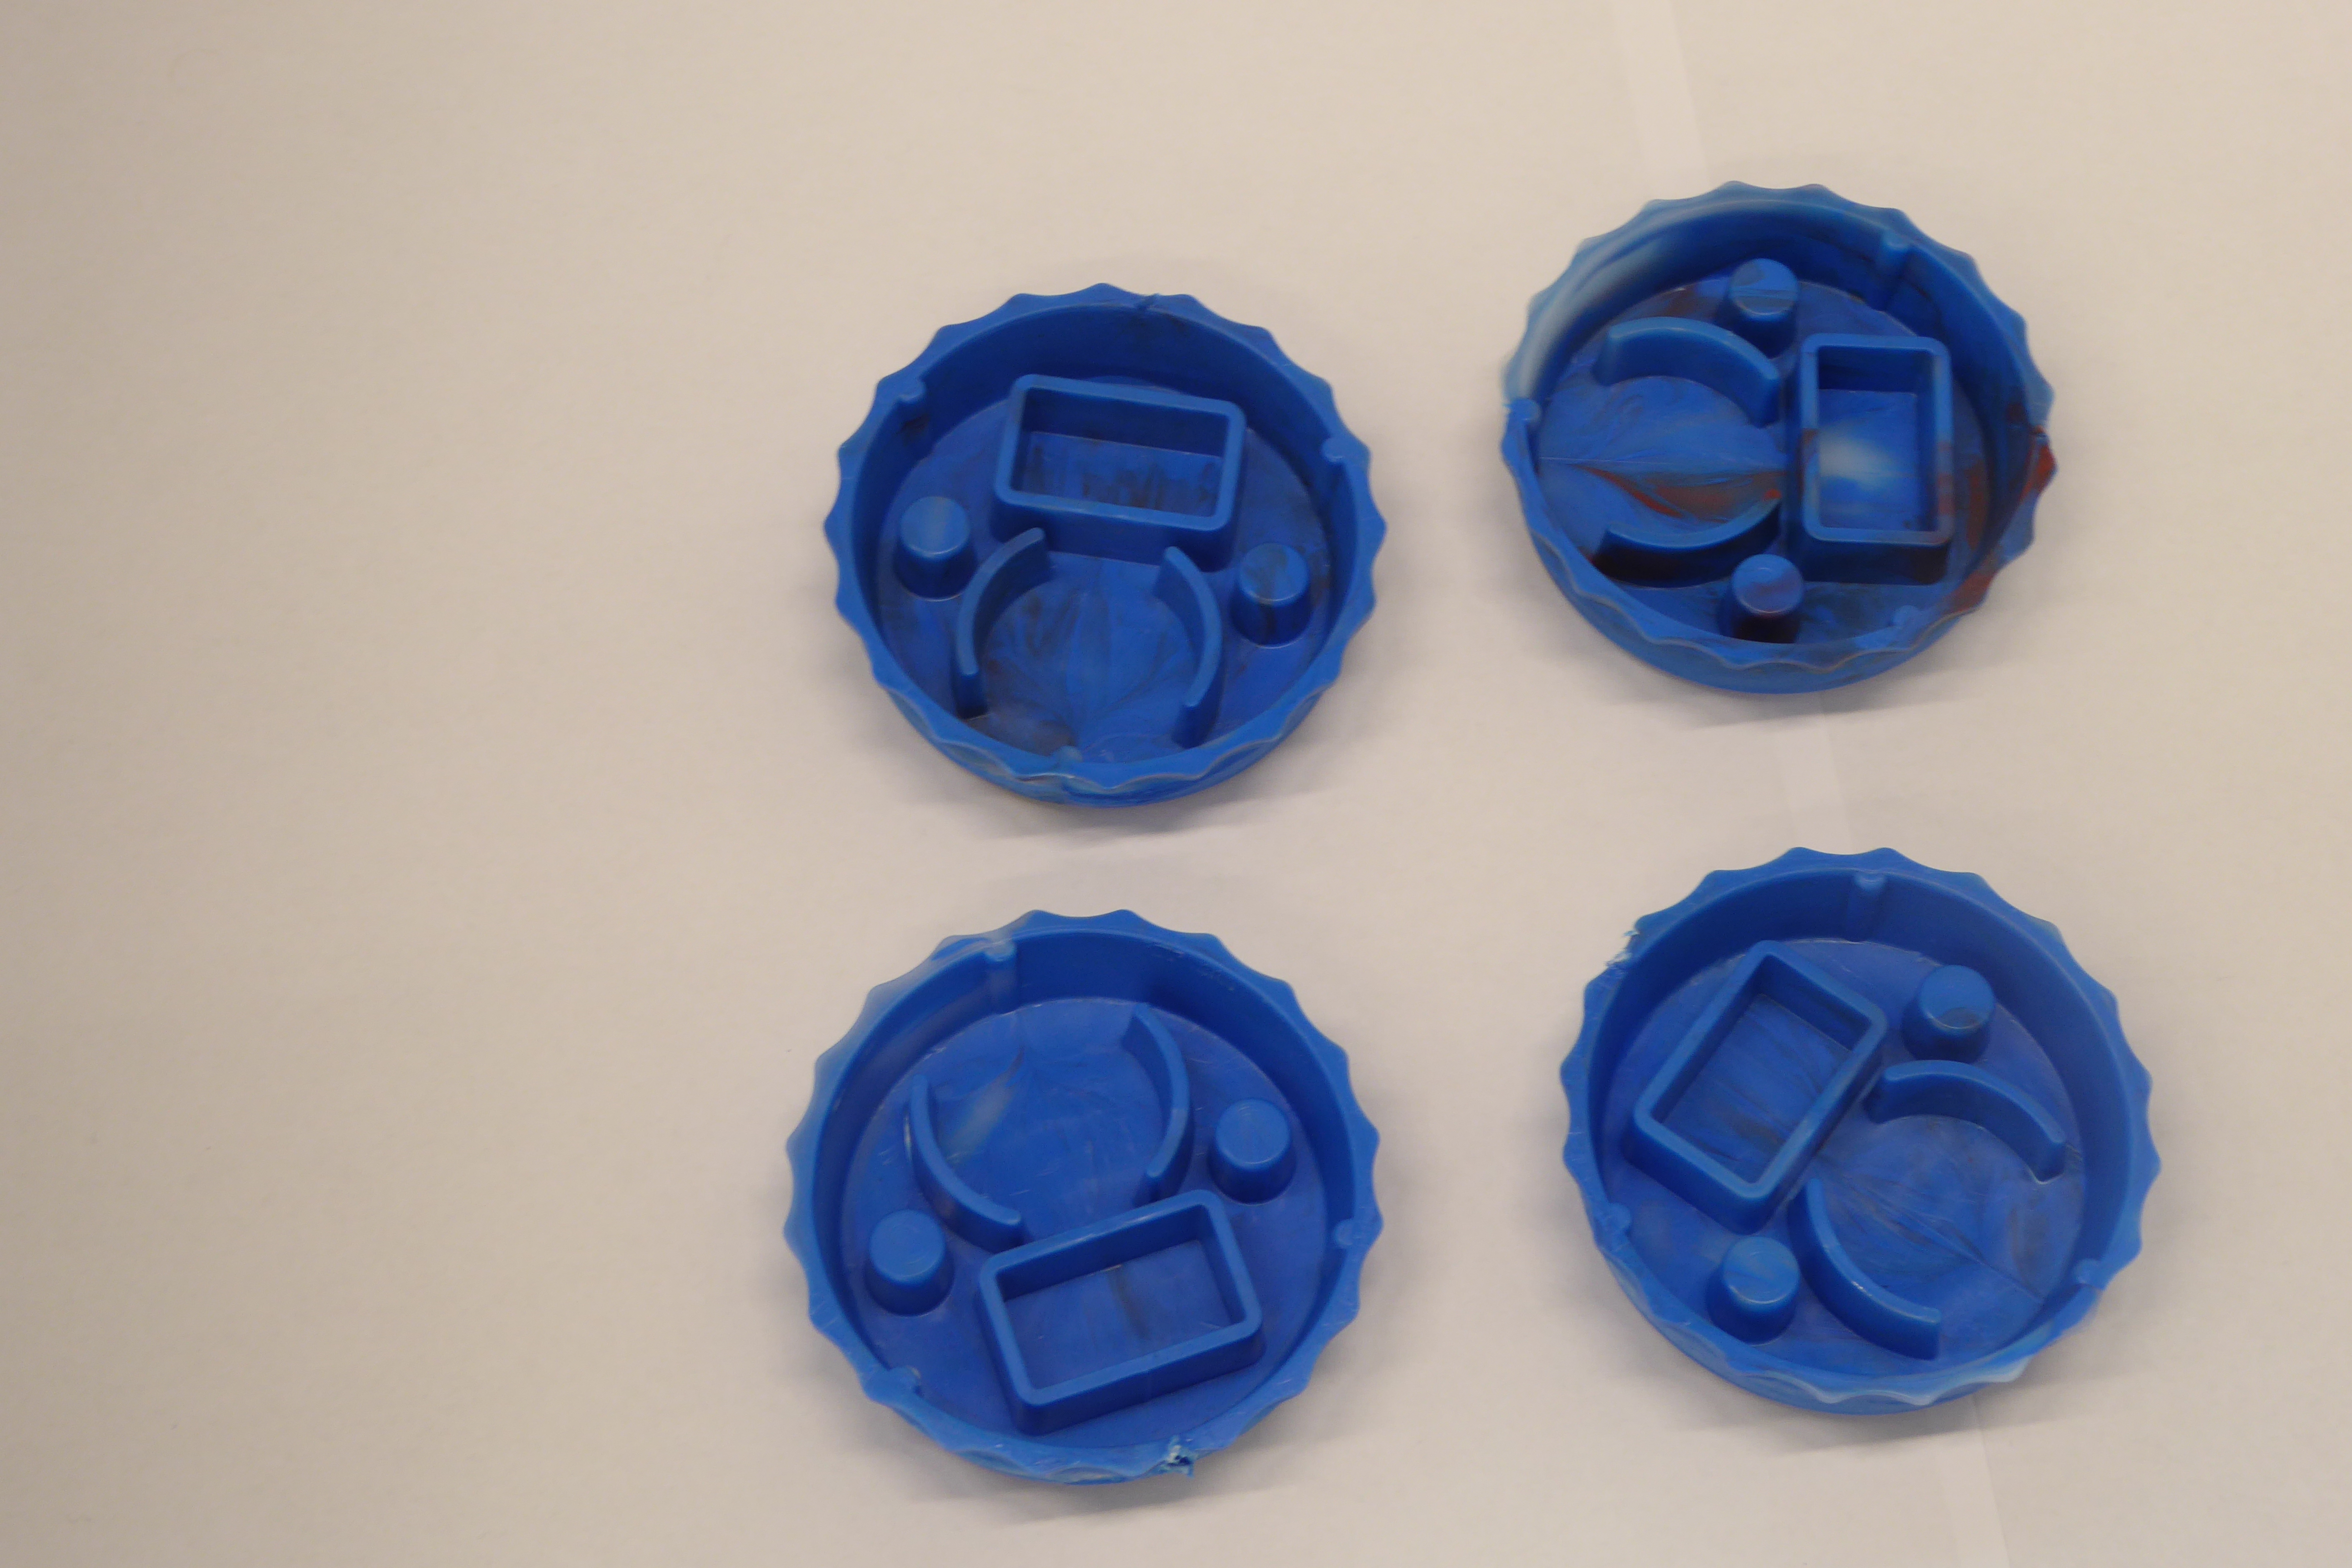
Label: Bottle Opener - Cover